Interaction volume radius: 5 \u00c5
Interaction volume height: 10 \u00c5
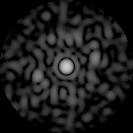
Disorder parameter: 0.8471